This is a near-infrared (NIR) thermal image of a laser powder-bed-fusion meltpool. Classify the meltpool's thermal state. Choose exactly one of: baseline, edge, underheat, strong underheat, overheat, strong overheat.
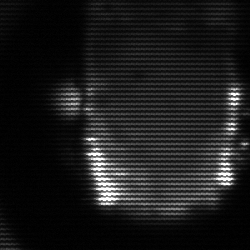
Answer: baseline